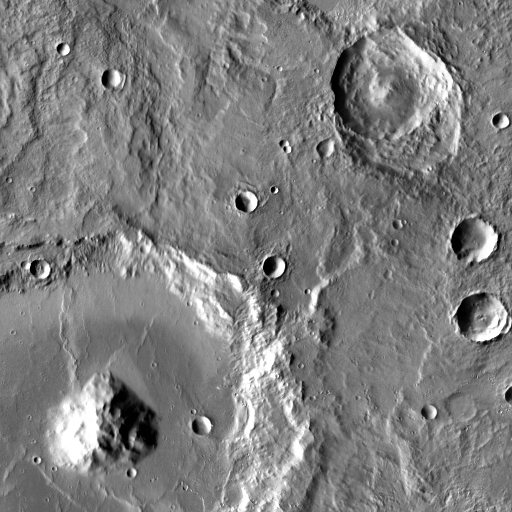
Crater classes present: Background, Other, Buried, Secondary